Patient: sex F, age 60
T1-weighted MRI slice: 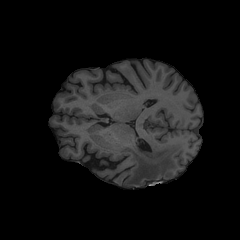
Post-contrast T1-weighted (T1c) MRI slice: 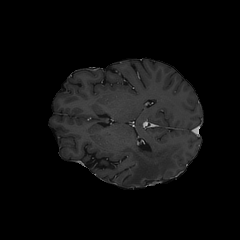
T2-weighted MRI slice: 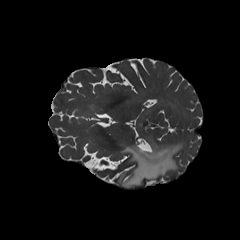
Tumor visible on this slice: yes
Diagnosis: Glioblastoma, IDH-wildtype
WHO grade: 4